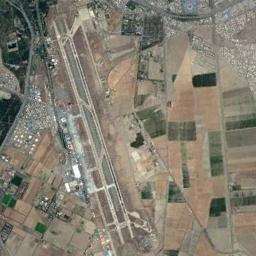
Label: airport